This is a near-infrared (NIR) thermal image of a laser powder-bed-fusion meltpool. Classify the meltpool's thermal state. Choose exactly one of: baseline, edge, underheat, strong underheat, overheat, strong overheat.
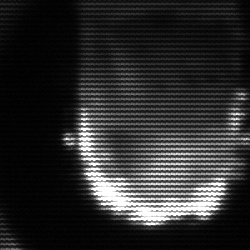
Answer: baseline